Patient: sex F, age 68
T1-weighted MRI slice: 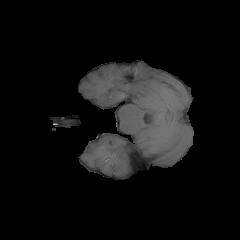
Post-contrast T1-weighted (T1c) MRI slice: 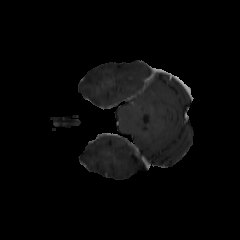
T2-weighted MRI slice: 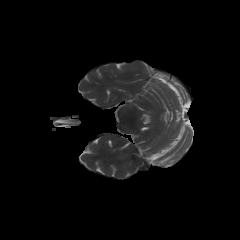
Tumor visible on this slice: no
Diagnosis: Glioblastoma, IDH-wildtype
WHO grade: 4